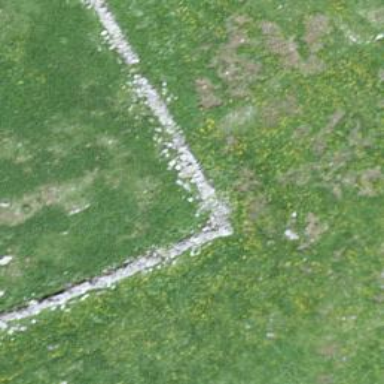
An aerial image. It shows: Wall barrier.